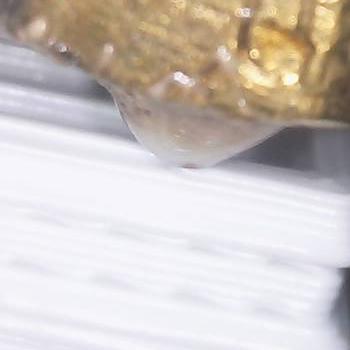
Flow rate: 105%